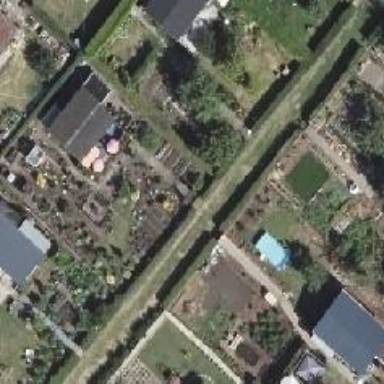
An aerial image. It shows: Plot in the allotments.